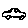
Label: car